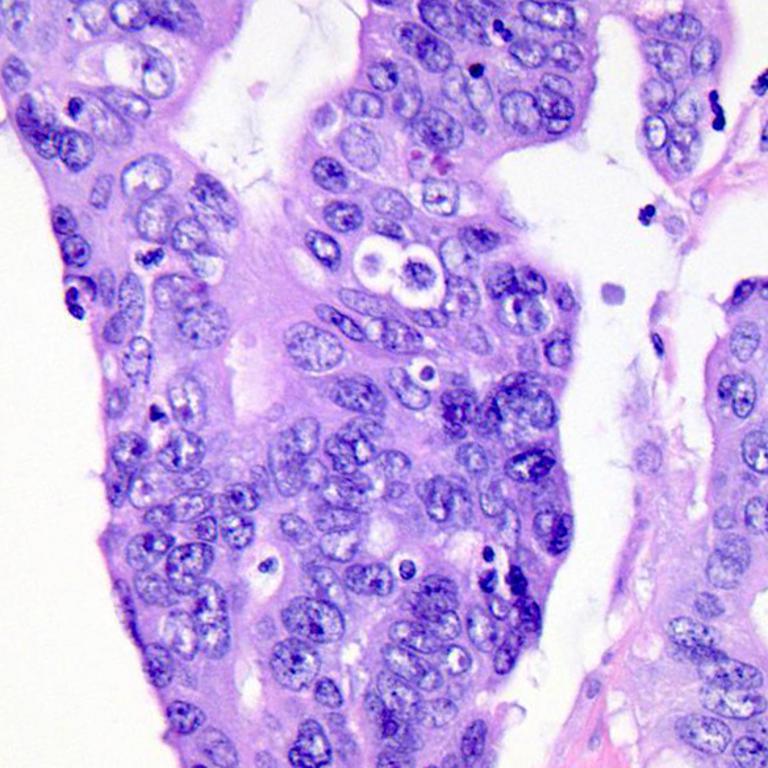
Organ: colon
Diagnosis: adenocarcinomas